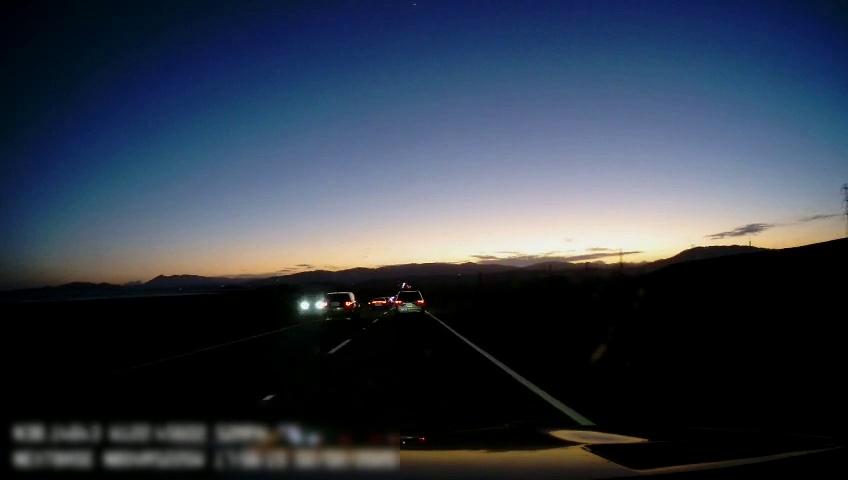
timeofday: Dusk/Dawn/Twilight
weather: Sunny
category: Drivable Space
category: Vehicles | Car
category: Vehicles | Car
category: Vehicles | SUV
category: Vehicles | SUV
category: Vehicles | Car
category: Lanes | Alternate Lane
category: Lanes | Current Lane
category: Lanes | Current Lane